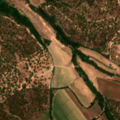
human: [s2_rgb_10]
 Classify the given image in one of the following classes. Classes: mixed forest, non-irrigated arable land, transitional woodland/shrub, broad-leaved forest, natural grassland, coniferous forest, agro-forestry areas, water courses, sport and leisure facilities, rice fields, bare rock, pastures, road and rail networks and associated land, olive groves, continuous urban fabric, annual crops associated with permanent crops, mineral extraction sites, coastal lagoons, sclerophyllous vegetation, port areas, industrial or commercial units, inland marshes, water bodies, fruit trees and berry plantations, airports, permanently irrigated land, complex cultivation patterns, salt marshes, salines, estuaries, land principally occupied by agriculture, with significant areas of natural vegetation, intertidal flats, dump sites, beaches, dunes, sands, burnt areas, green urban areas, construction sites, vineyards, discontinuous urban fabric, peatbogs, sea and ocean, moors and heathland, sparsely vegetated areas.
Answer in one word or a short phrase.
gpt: permanently irrigated land, broad-leaved forest